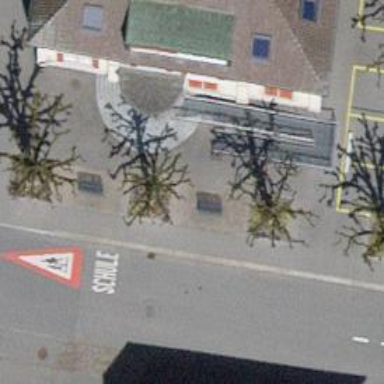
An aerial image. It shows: Black bench.